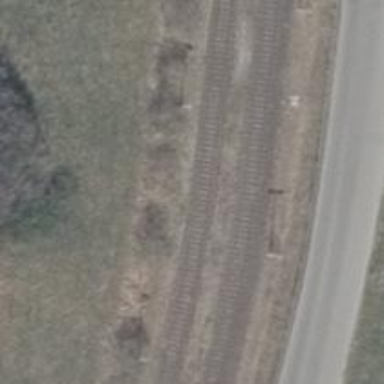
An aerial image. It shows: Disused railway.